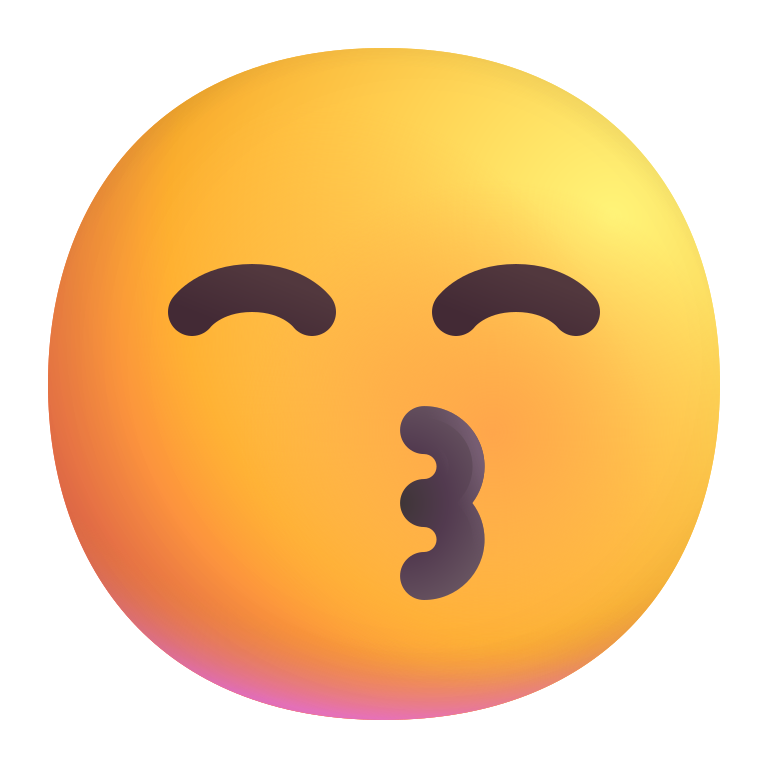
kissing face with smiling eyes color